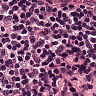
Metastatic tissue present: no